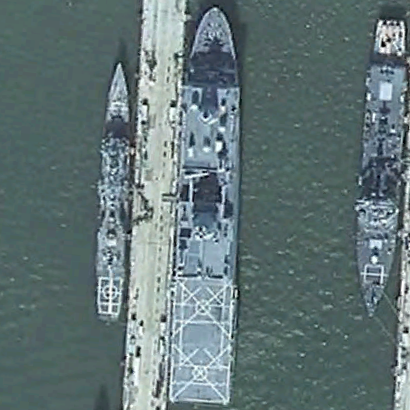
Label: San_Antonio-class_transport_dock